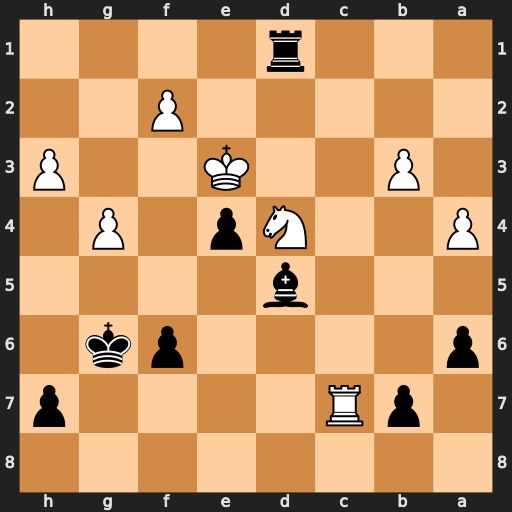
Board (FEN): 8/1pR4p/p4pk1/3b4/P2Np1P1/1P2K2P/5P2/3r4
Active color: b
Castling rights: -
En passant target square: -
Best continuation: Rd3+ Ke2 Rxd4